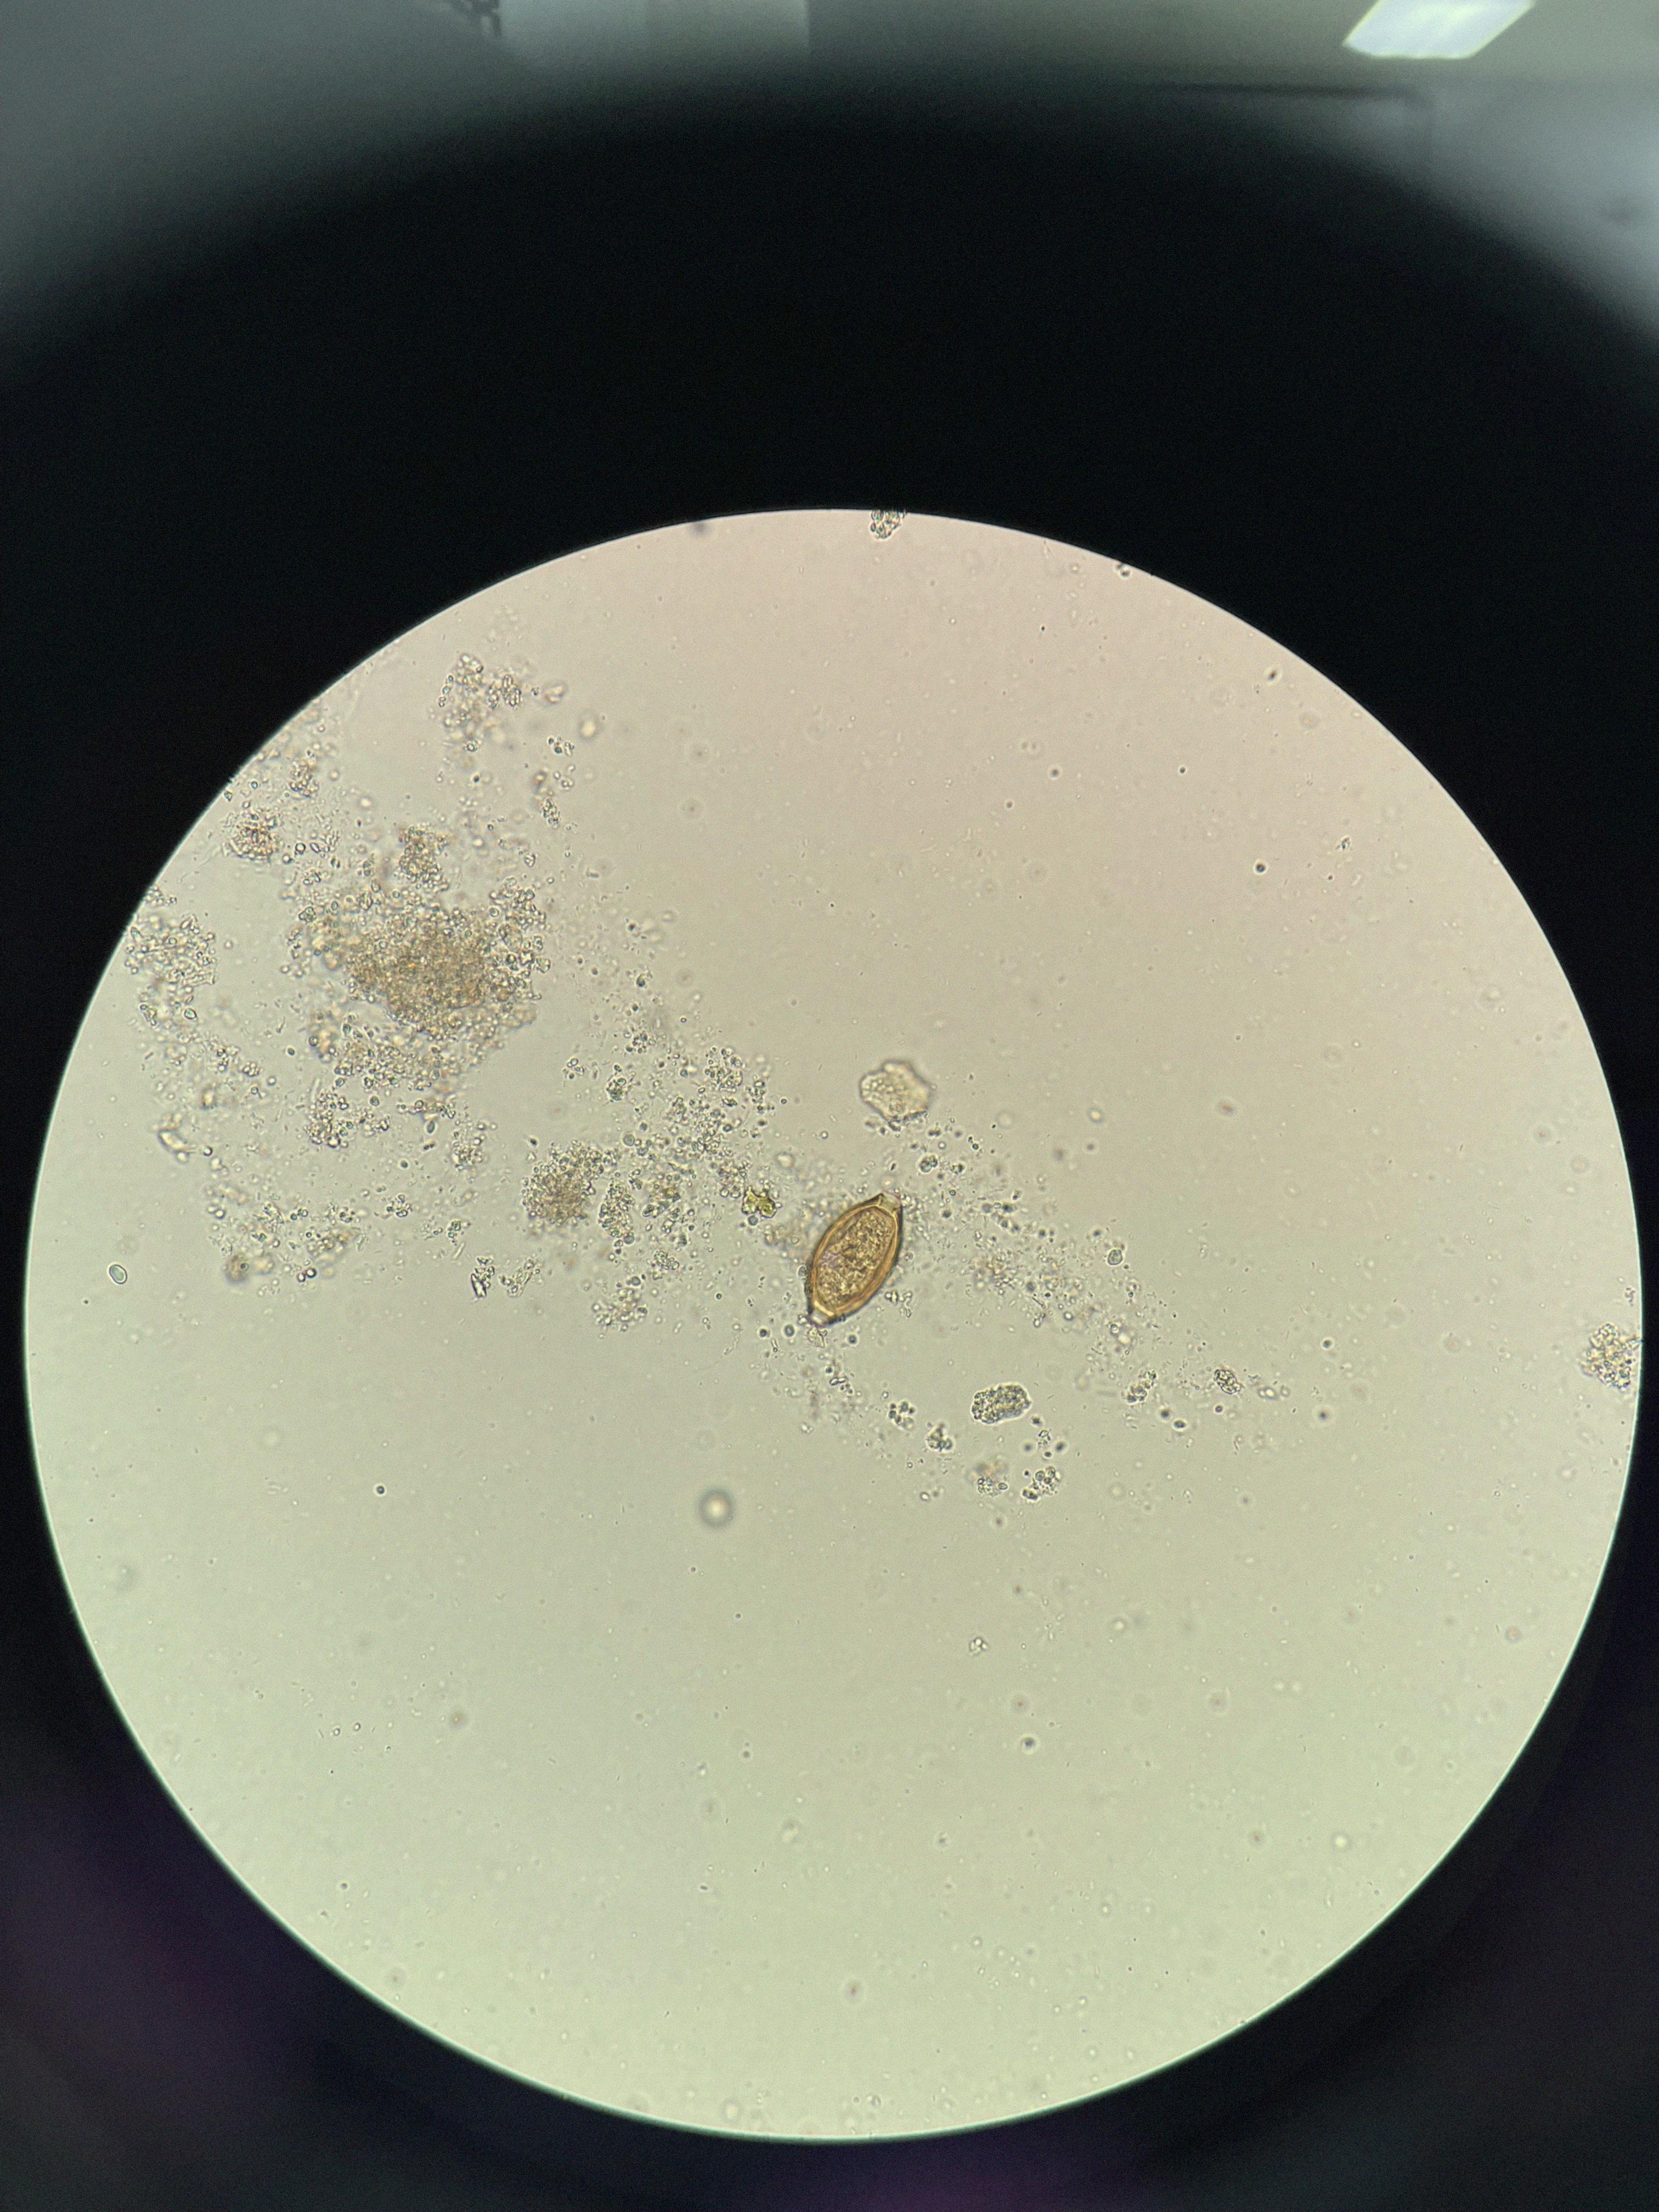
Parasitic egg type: Trichuris trichiura